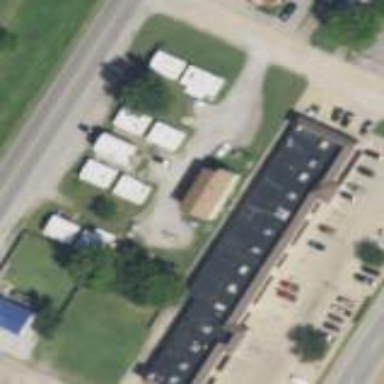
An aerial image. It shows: Commercial building.